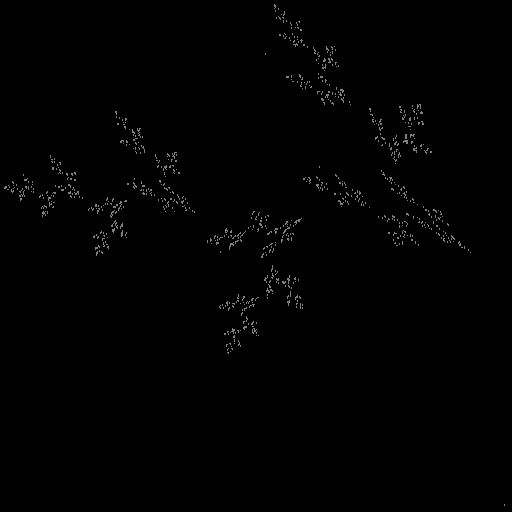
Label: bud